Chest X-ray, PA view. Patient: 45 years old, sex F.
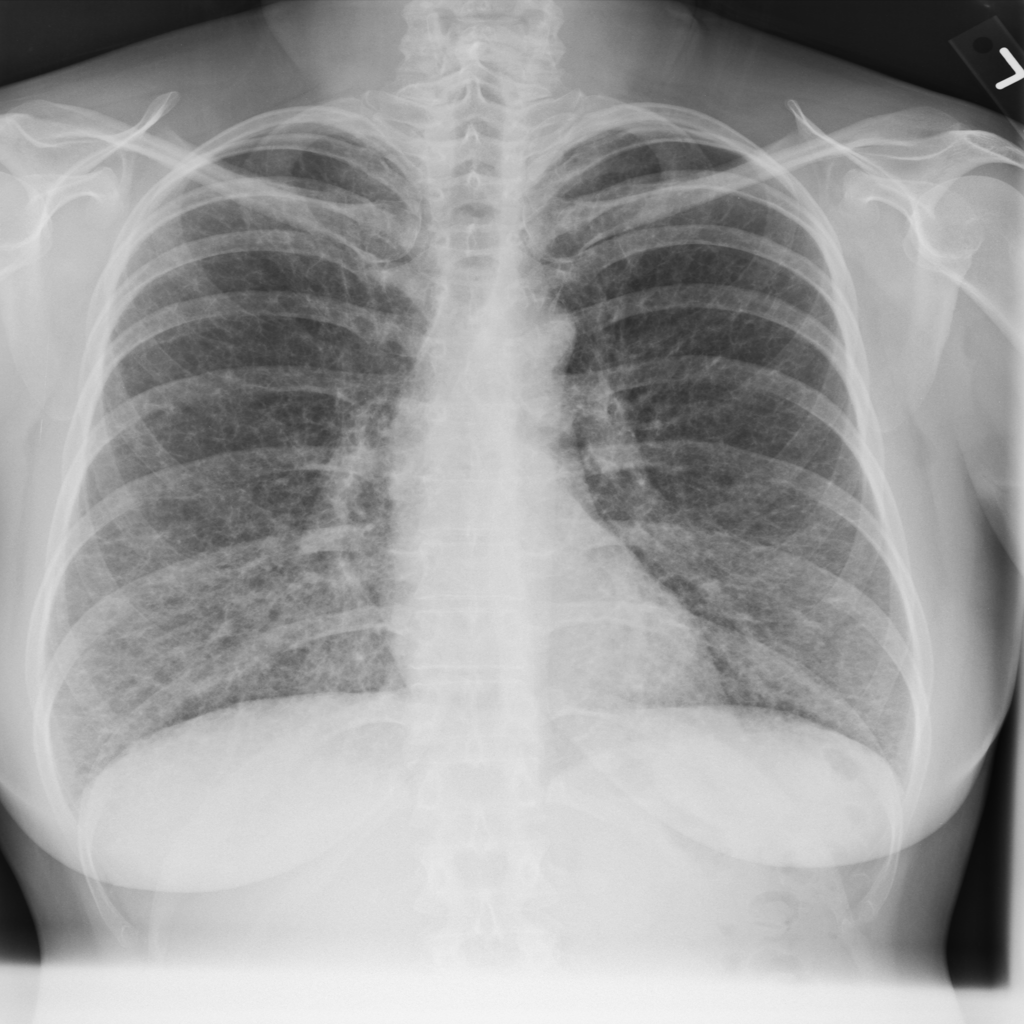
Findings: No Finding